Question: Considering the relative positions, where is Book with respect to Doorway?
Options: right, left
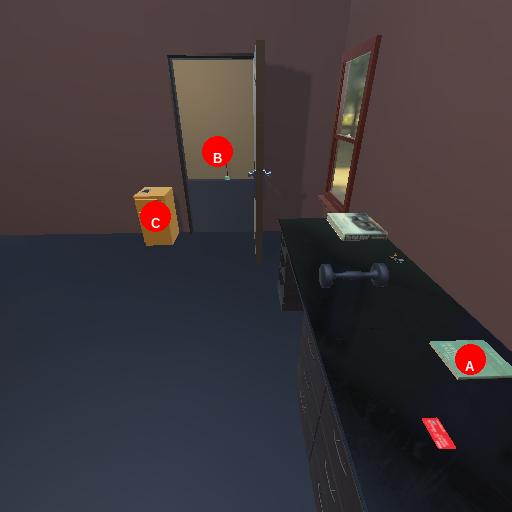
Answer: right